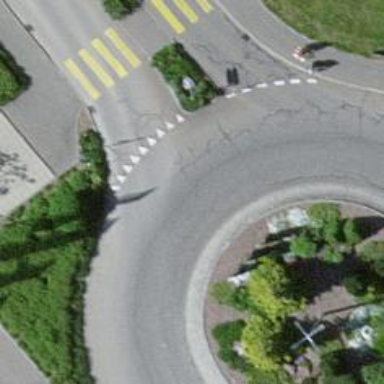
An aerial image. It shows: Road with "give way" sign.